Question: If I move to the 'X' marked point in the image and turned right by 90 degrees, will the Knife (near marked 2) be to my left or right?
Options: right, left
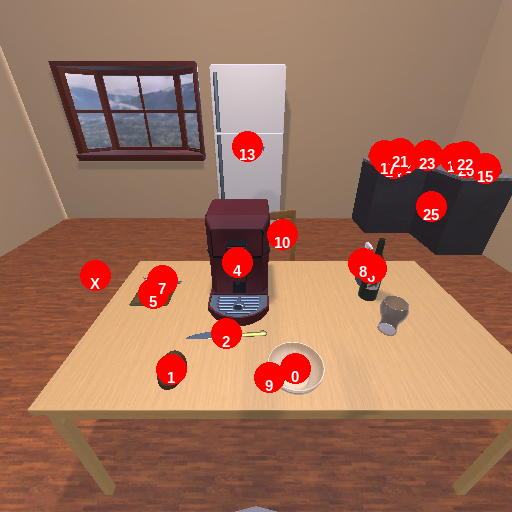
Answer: right